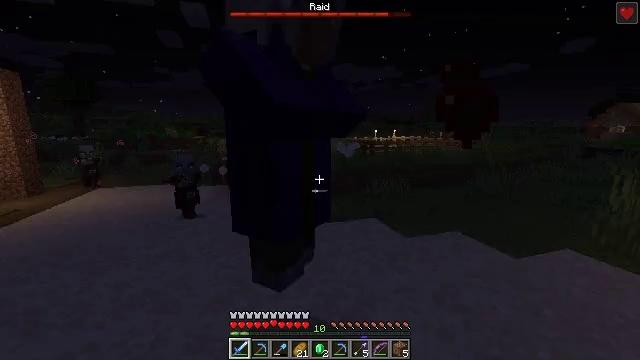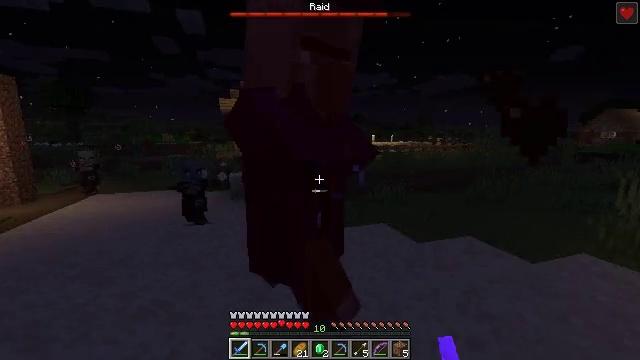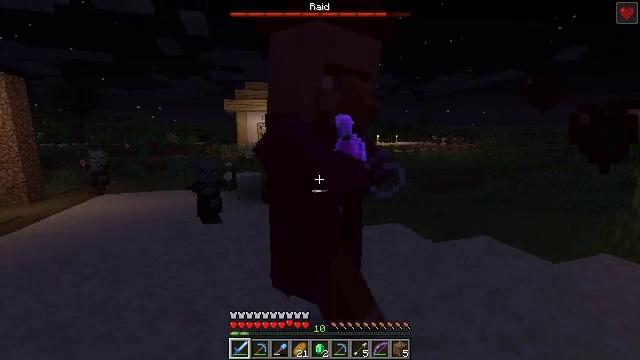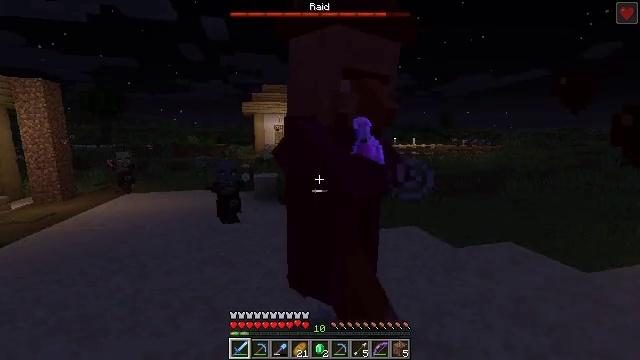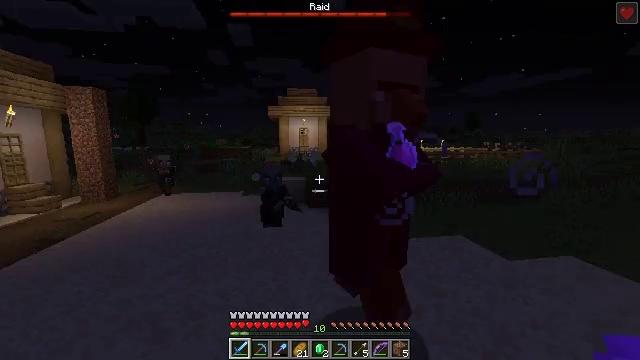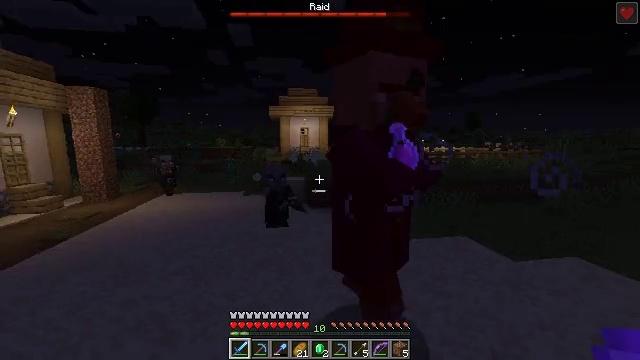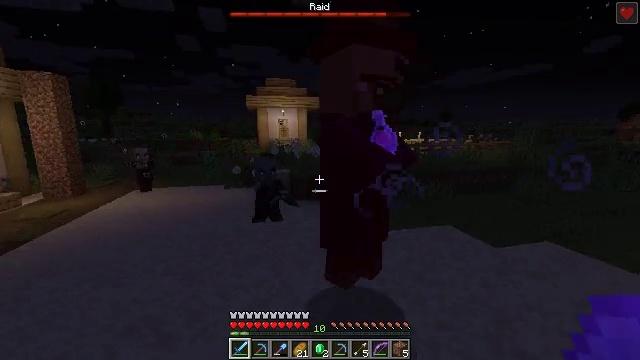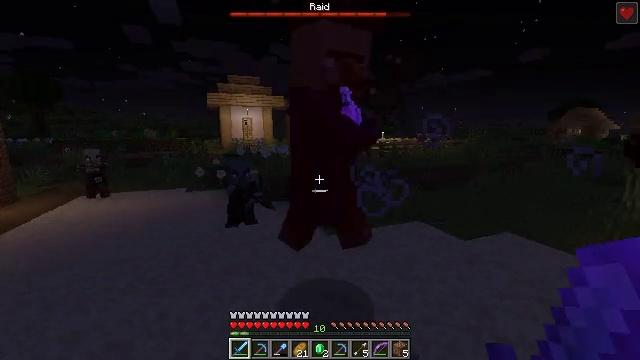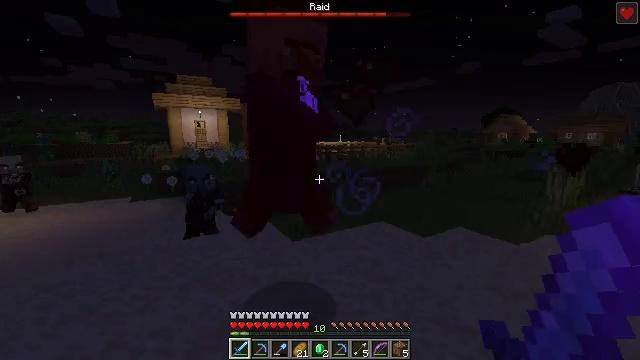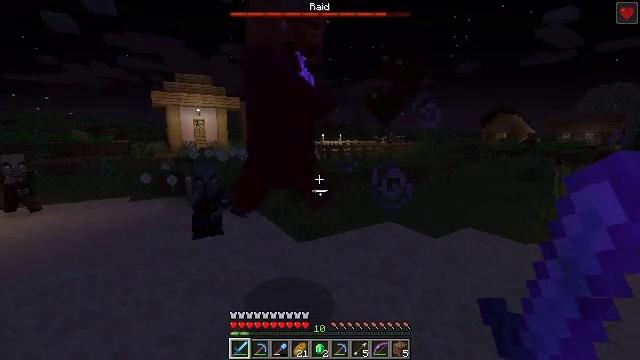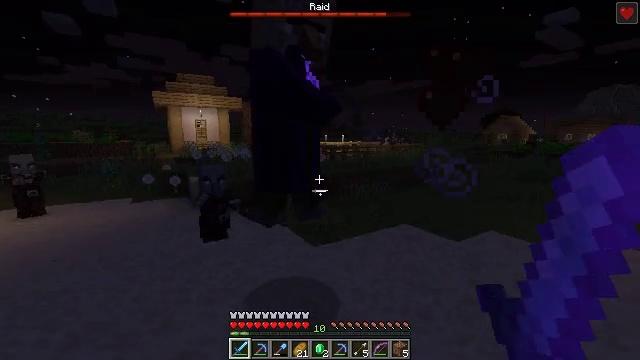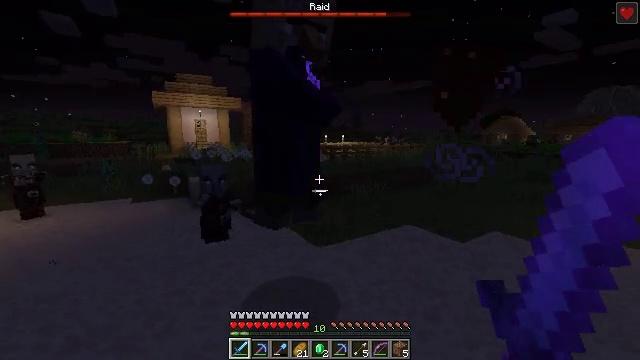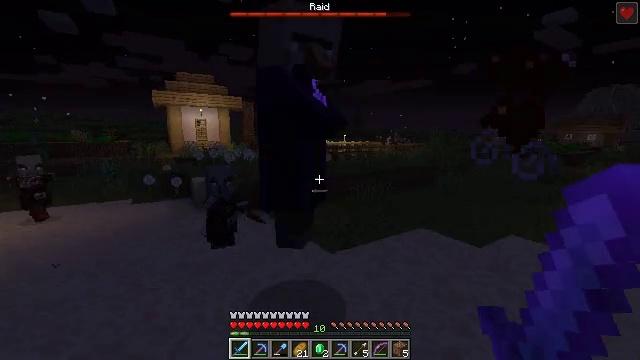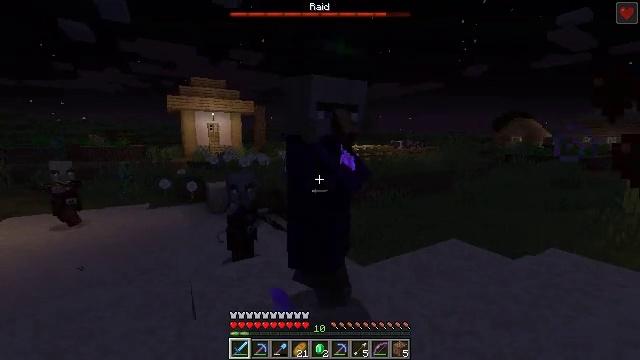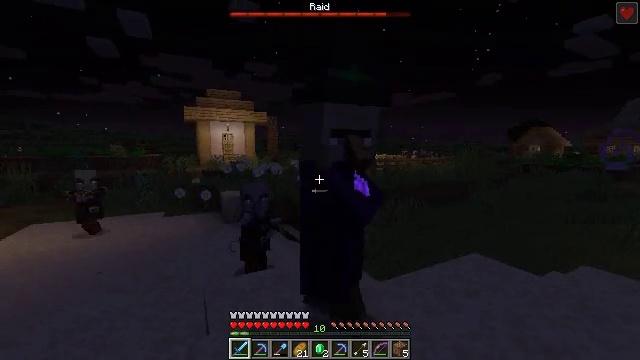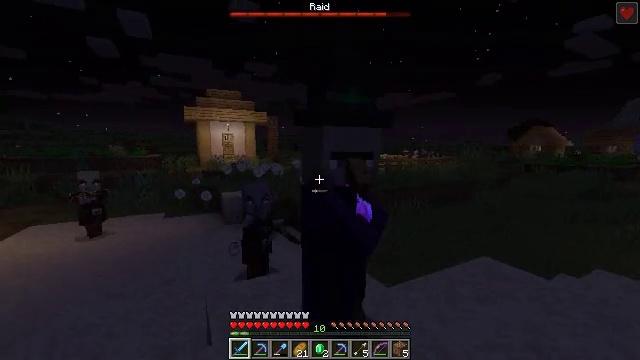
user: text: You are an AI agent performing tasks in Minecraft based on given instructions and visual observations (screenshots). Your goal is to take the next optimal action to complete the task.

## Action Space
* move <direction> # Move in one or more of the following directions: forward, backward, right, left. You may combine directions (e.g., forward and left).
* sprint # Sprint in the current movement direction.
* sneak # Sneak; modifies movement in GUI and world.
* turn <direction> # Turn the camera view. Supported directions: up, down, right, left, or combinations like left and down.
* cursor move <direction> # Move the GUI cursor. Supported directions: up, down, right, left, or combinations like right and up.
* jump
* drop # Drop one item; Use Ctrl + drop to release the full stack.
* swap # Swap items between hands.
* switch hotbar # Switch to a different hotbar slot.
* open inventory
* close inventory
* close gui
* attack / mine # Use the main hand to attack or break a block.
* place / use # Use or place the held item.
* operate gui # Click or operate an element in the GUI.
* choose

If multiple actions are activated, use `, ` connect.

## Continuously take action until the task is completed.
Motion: motion action
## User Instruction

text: Kill mobs.
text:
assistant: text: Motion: move left, turn up, attack / mine
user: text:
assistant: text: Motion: move left, attack / mine
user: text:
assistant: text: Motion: move left, turn left, attack / mine
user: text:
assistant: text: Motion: move left, turn left, attack / mine
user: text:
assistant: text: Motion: move left, attack / mine
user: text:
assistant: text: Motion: move forward and move left, turn right and down, attack / mine
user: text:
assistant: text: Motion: move forward and move left, turn right, attack / mine
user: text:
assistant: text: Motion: move forward and move left, turn right, attack / mine
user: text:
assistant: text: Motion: move forward and move left, attack / mine
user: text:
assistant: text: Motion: move forward and move left, attack / mine
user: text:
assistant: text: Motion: move forward and move left
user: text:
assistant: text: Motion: move left, attack / mine
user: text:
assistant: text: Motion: move forward and move left, turn left, attack / mine
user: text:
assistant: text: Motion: move forward, turn left and up, attack / mine
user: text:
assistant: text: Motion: move forward, attack / mine
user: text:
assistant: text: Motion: move forward, turn right and down, attack / mine
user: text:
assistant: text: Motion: attack / mine